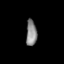
Tissue: lung
Cell type: Epithelial cells
Senescence score: 0.1982
Nuclear area (px): 271
Mean DAPI intensity: 137.096